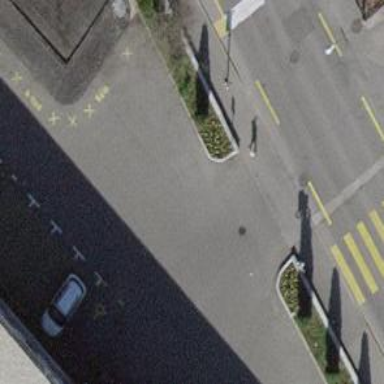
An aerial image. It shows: Unmarked crossing on footway.